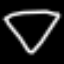
Label: diamond